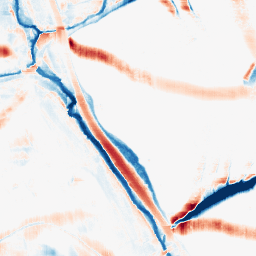
Category: morphological
Decomposition family: morphological_square
Decomposition parameters: operation: average
size: 20
Upsampling method: bicubic_16x
Upsampling parameters: scale: 16
Upsampling scale: 16